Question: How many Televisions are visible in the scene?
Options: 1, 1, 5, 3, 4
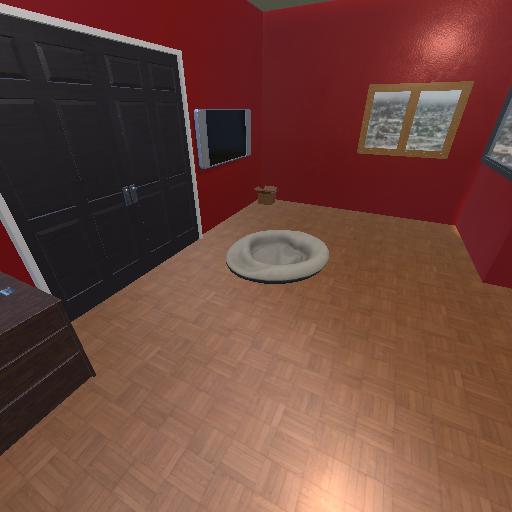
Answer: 1